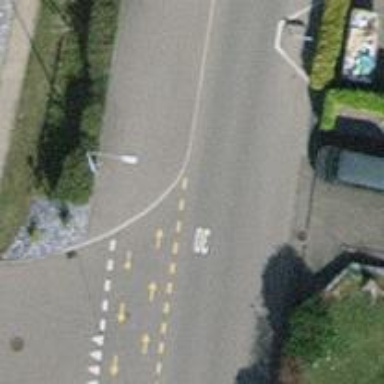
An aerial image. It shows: Kerb serving as barrier.